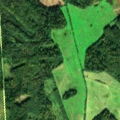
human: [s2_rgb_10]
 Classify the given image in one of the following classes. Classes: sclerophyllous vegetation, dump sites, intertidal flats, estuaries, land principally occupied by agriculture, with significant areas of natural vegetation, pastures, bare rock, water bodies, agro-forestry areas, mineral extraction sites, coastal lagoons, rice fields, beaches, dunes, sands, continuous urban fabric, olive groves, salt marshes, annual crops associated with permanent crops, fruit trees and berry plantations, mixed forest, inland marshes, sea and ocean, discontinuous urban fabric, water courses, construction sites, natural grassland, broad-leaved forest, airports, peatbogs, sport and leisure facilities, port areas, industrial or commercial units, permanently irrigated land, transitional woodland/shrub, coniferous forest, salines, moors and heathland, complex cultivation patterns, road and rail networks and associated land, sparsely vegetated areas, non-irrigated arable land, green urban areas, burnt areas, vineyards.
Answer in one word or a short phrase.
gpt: non-irrigated arable land, pastures, broad-leaved forest, mixed forest, transitional woodland/shrub